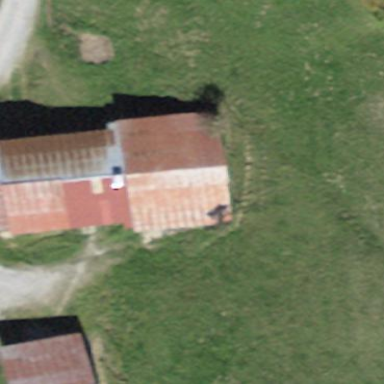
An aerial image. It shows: Farm auxiliary building.